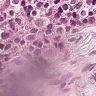
Metastatic tissue present: no